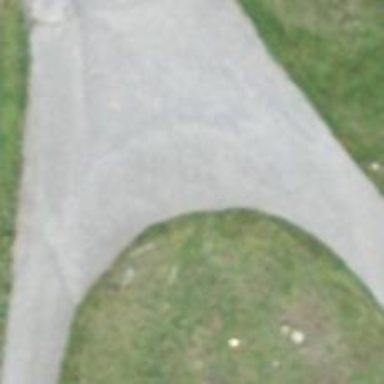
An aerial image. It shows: Unclassified road with paved surface. The road has grade1 tracktype.